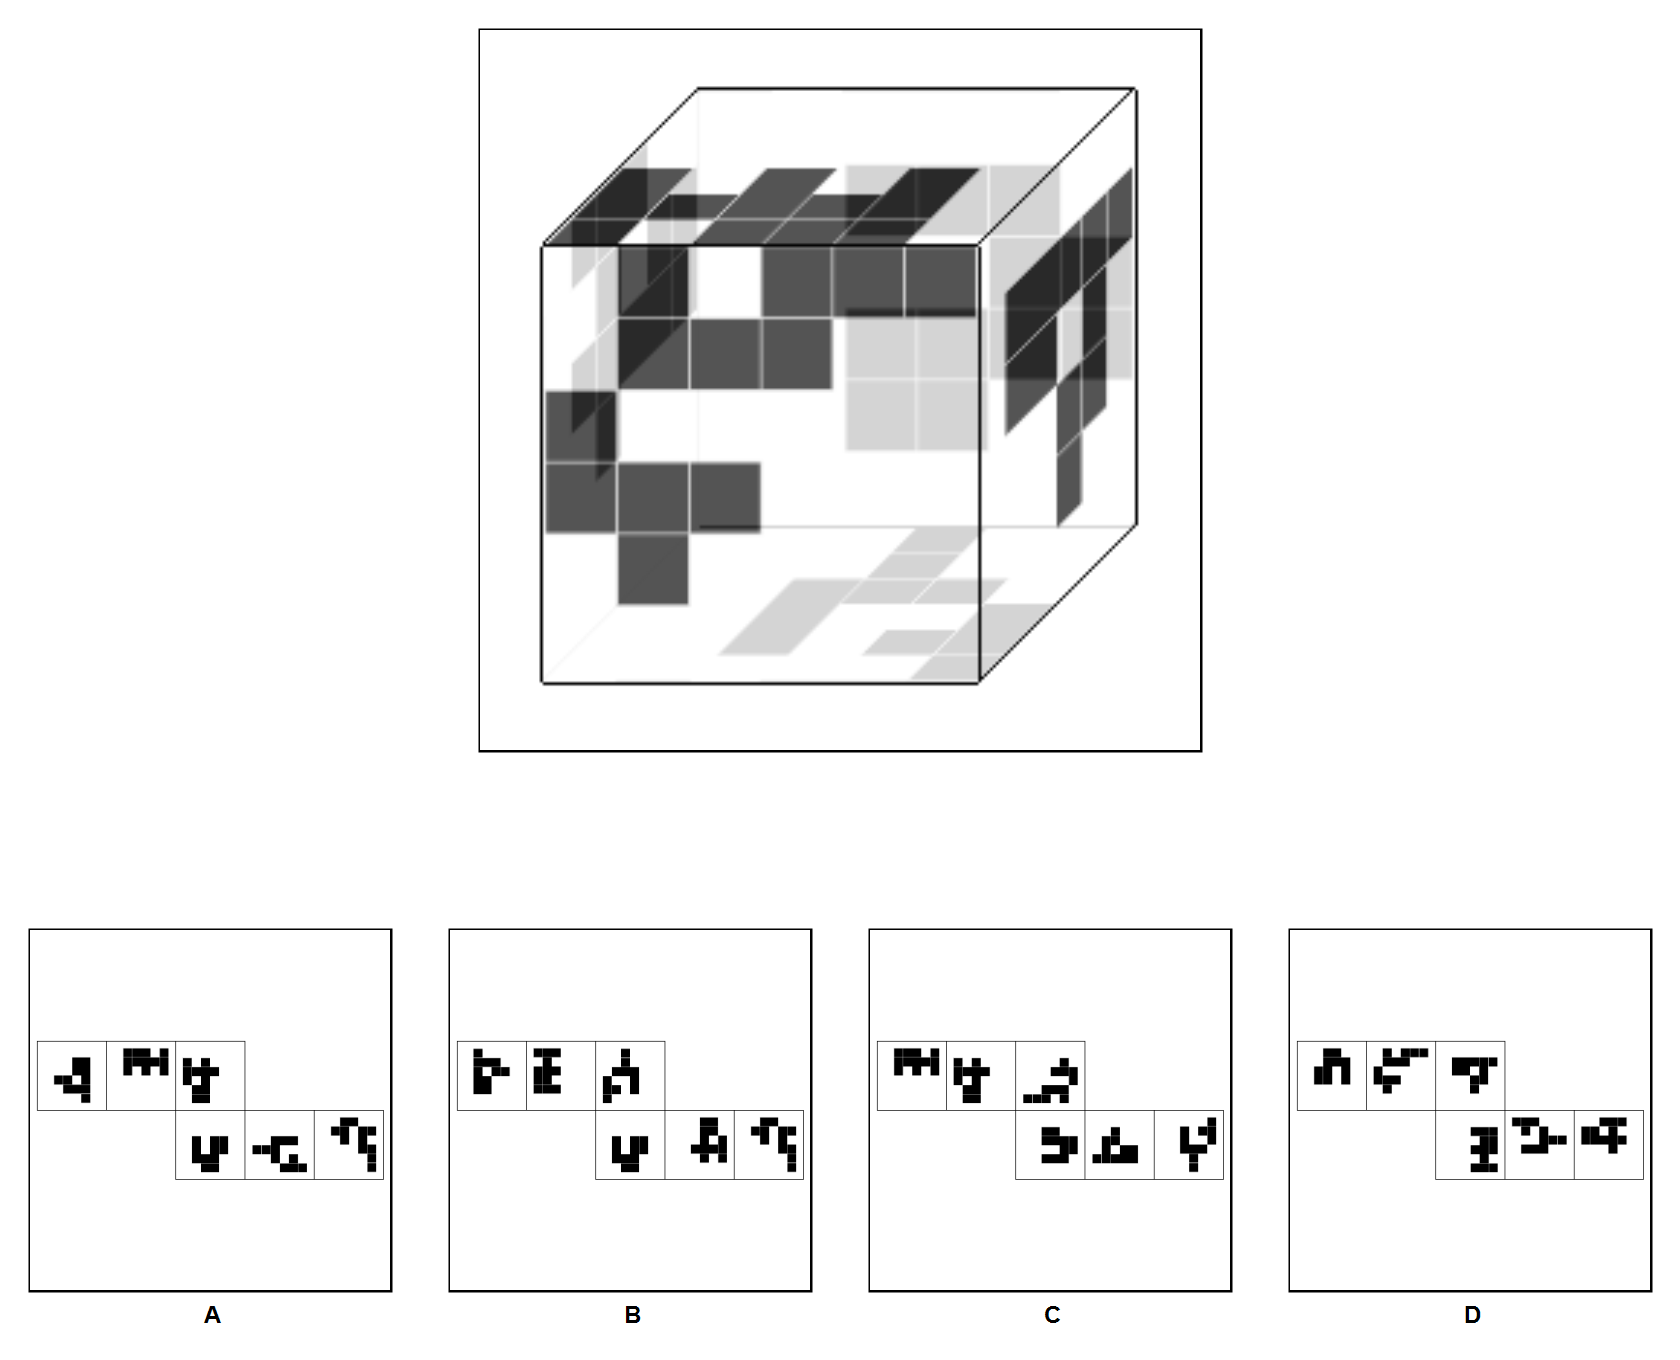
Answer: A